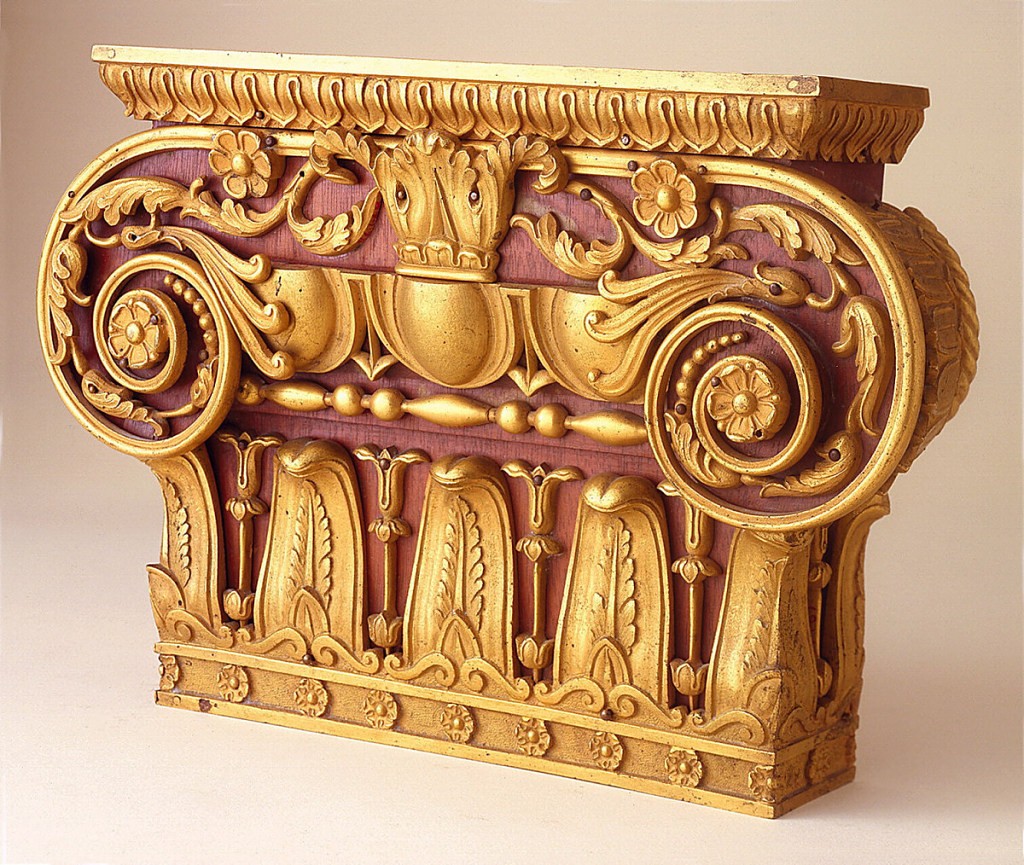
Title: Mount
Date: ca. 1810
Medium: Cast and gilt bronze mounted on carved wood block
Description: Wood block in the form of a pilaster capital with applied gilt bronze mounts: between narrow leaf and dart molding at top and a wide bottom tongue and flower border is Ionic volute formed of curved metal and terminating on each side in a rosette.  Between the two volutes are egg and dart molding, bead and lozenge molding under acanthus leaves.